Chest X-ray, PA view. Patient: 56 years old, sex M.
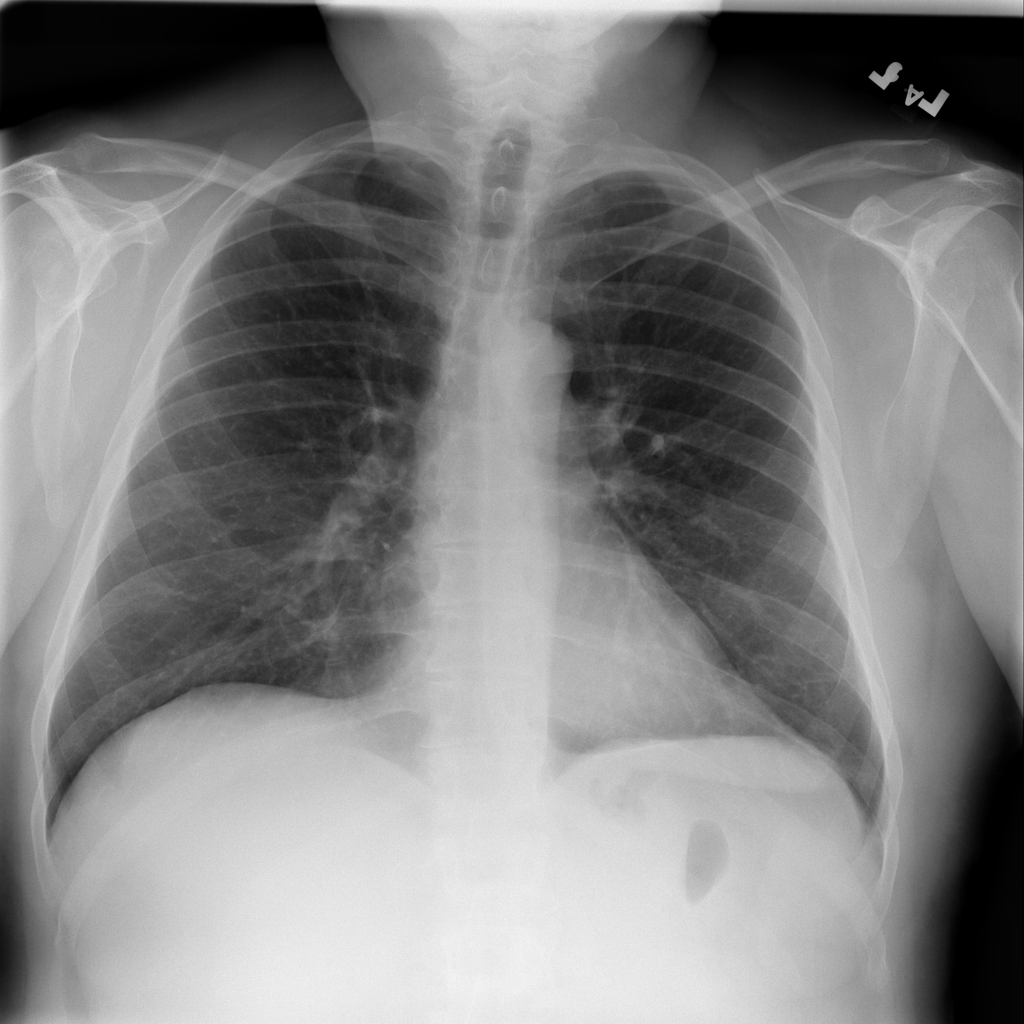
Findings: No Finding